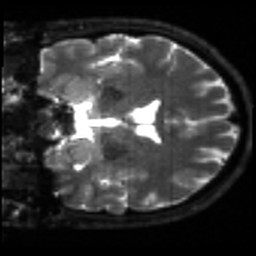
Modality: sbref
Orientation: coronal
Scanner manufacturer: siemens
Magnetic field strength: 3 T
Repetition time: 4 s
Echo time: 0.0594 s